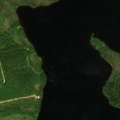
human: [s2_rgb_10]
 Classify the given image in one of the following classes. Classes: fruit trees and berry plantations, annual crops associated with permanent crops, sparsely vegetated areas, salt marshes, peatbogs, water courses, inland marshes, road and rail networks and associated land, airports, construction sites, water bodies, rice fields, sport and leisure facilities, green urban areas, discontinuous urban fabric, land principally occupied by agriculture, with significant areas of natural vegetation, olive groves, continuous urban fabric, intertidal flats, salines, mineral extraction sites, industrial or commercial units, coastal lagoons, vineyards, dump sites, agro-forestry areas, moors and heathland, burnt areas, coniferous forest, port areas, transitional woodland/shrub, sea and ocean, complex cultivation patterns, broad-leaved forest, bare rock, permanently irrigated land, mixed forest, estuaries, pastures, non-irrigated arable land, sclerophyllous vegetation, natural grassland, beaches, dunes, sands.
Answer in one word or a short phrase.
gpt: coniferous forest, transitional woodland/shrub, water bodies